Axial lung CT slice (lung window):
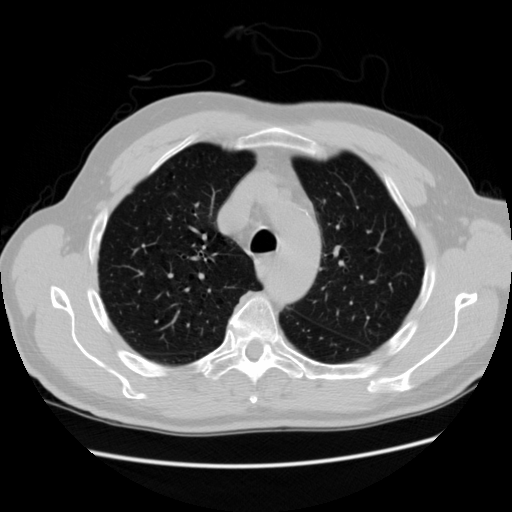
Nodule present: no